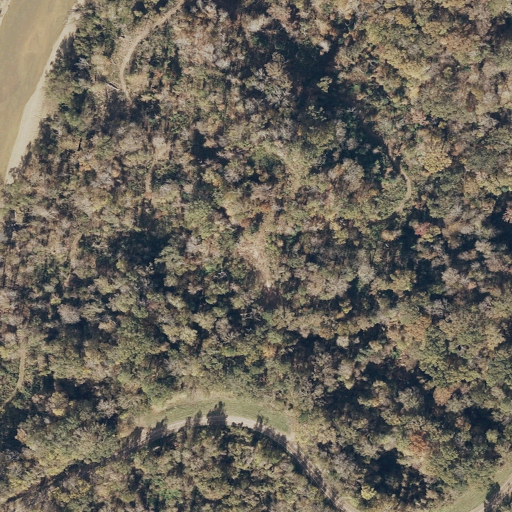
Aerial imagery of mountain in Mississippi named Lookout Point containing deciduous forest, mixed forest, open development, woody wetlands, open water, and herbaceous wetlands